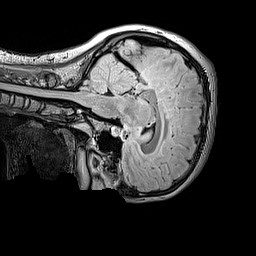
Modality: FLAIR
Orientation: sagittal
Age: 12
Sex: female
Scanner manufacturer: siemens
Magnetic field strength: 3 T
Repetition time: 5 s
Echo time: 0.388 s